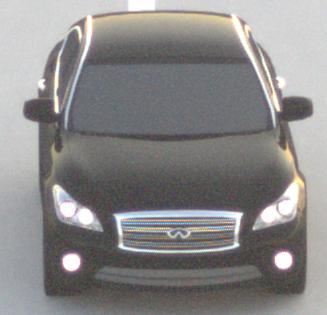
Make: Infiniti
Model: M 37
Detailed model: M (Y51)
Model produced from: 2010/10
Model produced until: 2013/11
Doors: 4
Color: black
Road condition: dry road
Daytime: sunrise or sunset
Contrast: low contrast